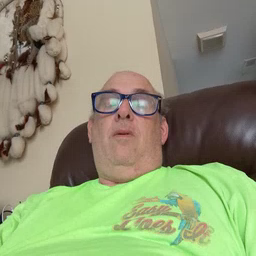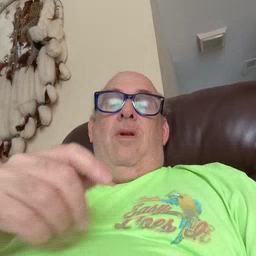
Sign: every